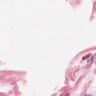
Metastatic tissue present: no